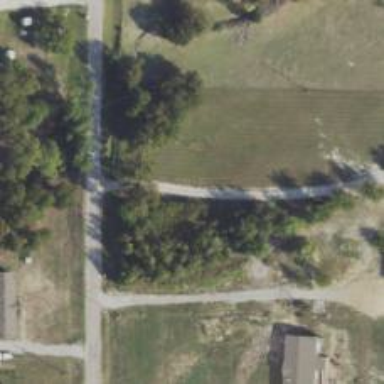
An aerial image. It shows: Driveway.